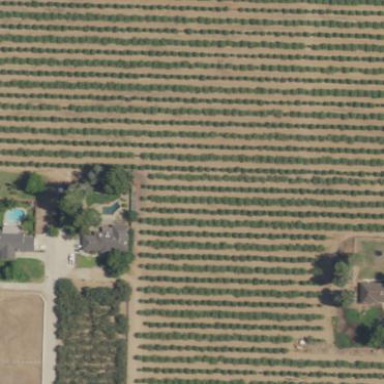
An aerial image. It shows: Vineyard.